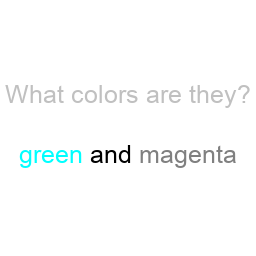
Color: cyan, gray
Color name shown: green, magenta
Background color: white
Question text color: silver